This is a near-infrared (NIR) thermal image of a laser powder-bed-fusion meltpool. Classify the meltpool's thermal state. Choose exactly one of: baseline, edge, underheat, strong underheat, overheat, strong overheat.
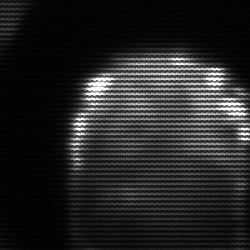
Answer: edge